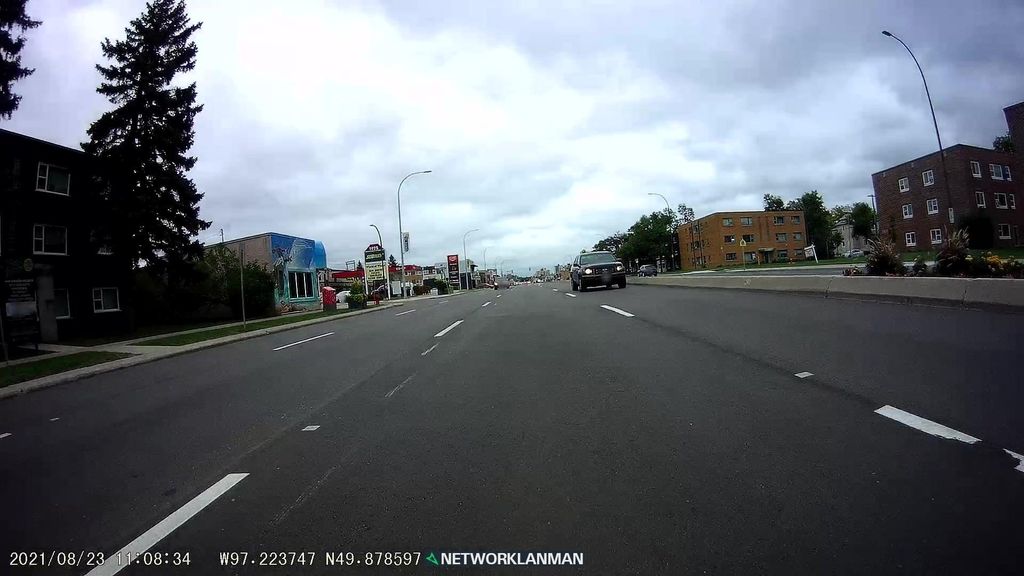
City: winnipeg